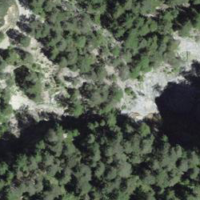
EUNIS habitat code: 43
Species observed at this site:
Saponaria ocymoides